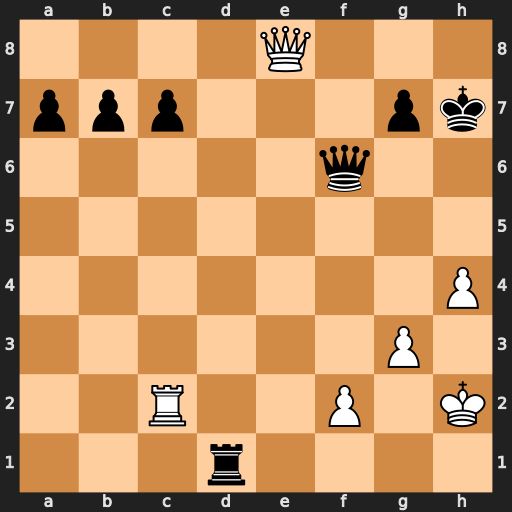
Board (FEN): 4Q3/ppp3pk/5q2/8/7P/6P1/2R2P1K/3r4
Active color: w
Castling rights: -
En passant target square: -
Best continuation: Qh5+ Kg8 Qxd1